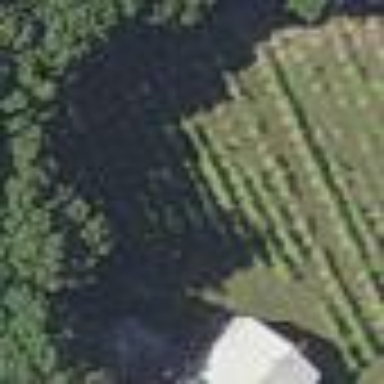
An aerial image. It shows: Vineyard growing grapes.